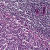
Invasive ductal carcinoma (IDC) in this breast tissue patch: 1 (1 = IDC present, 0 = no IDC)